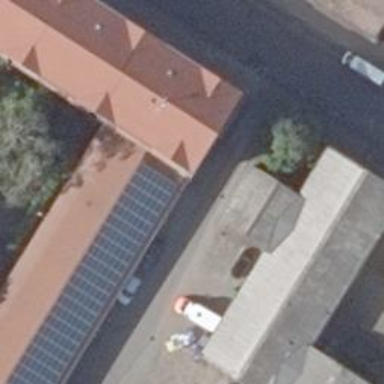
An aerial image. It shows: Ambulance station for emergencies.